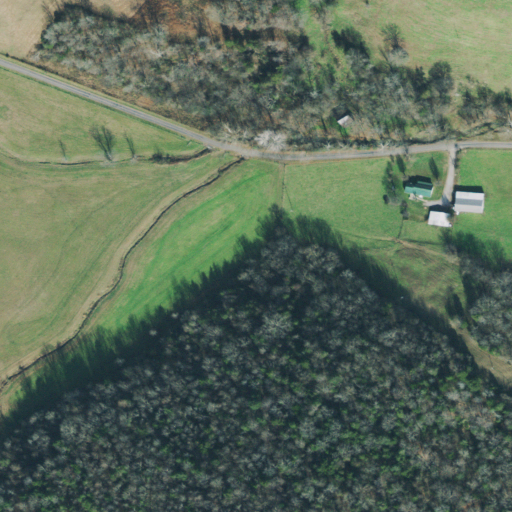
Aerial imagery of valley in Tennessee named Steep Hollow containing pasture, mixed forest, open development, deciduous forest, evergreen forest, grassland, low intensity development, and shrub